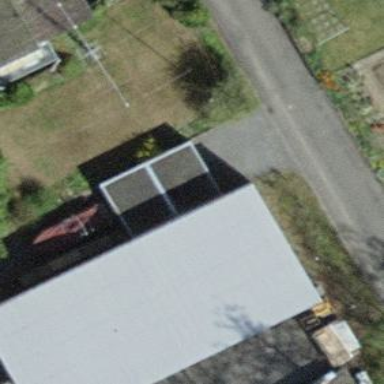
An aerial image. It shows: Garage building.